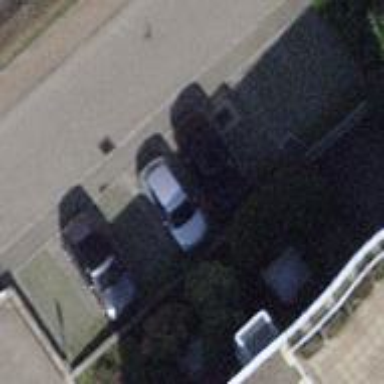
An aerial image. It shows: Parking available on the street side.